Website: crate-barrel
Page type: customer-info-address
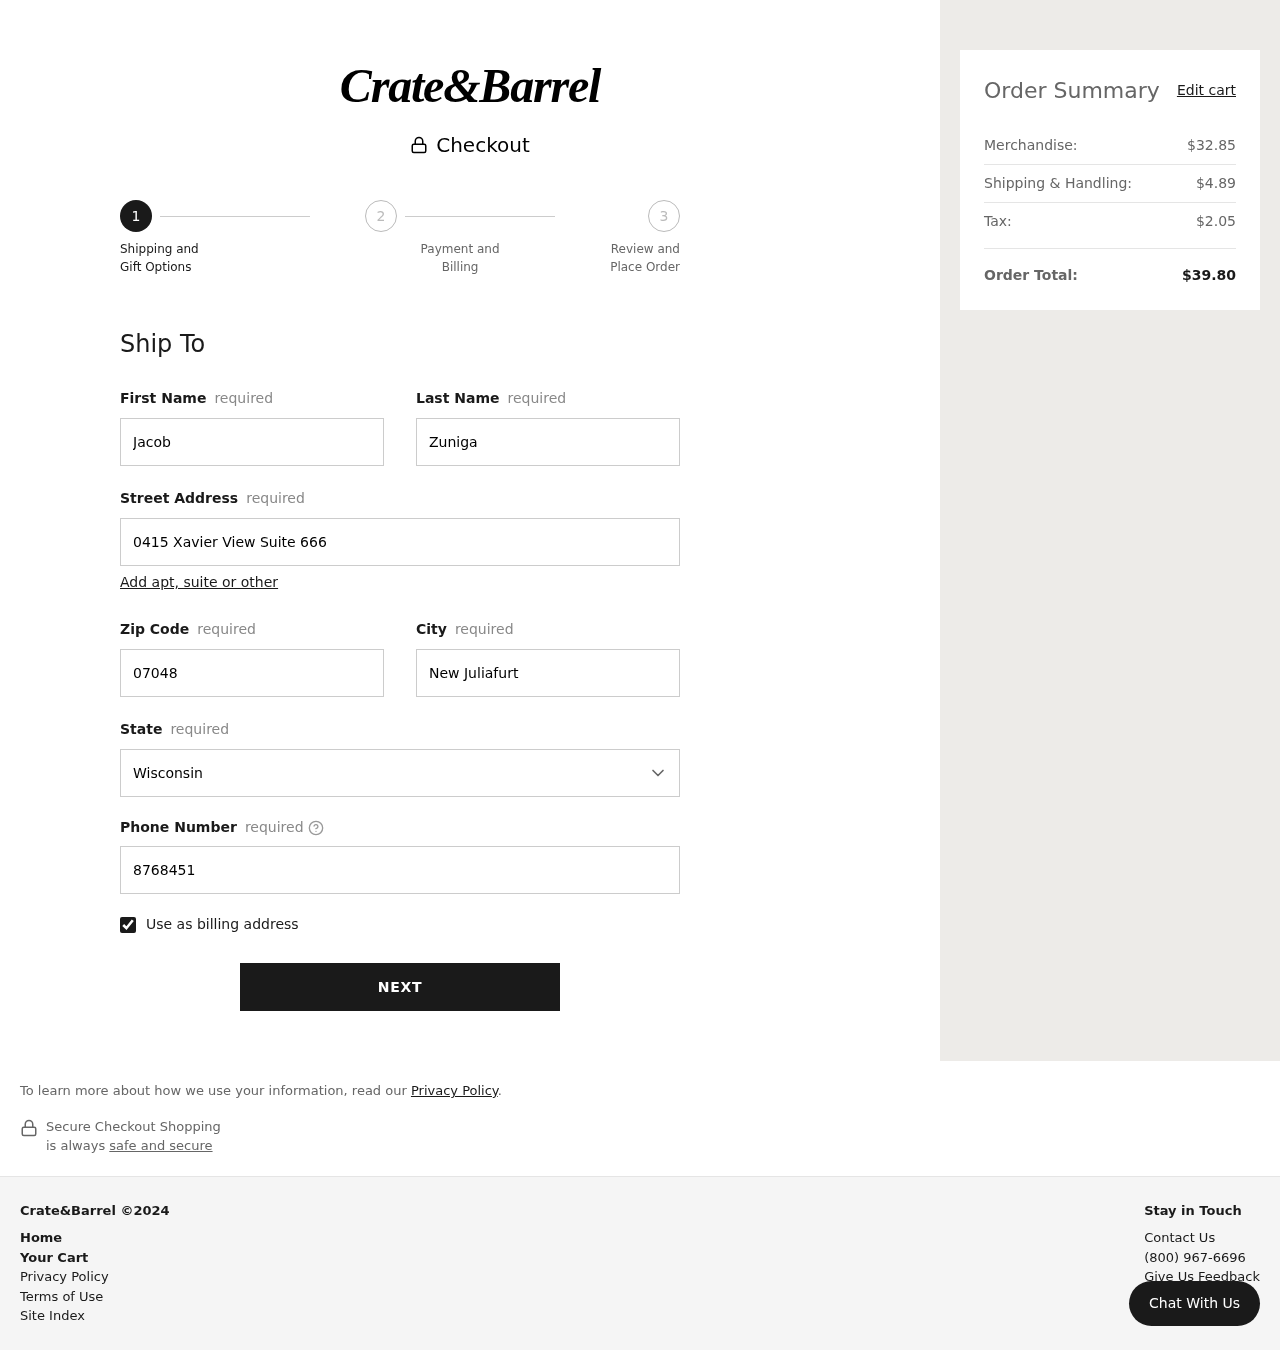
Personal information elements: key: PII_CITY
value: New Juliafurt
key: PII_FIRSTNAME
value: Jacob
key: PII_LASTNAME
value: Zuniga
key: PII_PHONE
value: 8768451878
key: PII_POSTCODE
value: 07048
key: PII_STATE
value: Wisconsin
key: PII_STREET
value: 0415 Xavier View Suite 666
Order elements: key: ORDER_SUBTOTAL
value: $32.85
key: ORDER_SHIPPING_COST
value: $4.89
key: ORDER_TAX
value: $2.05
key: ORDER_TOTAL
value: $39.80